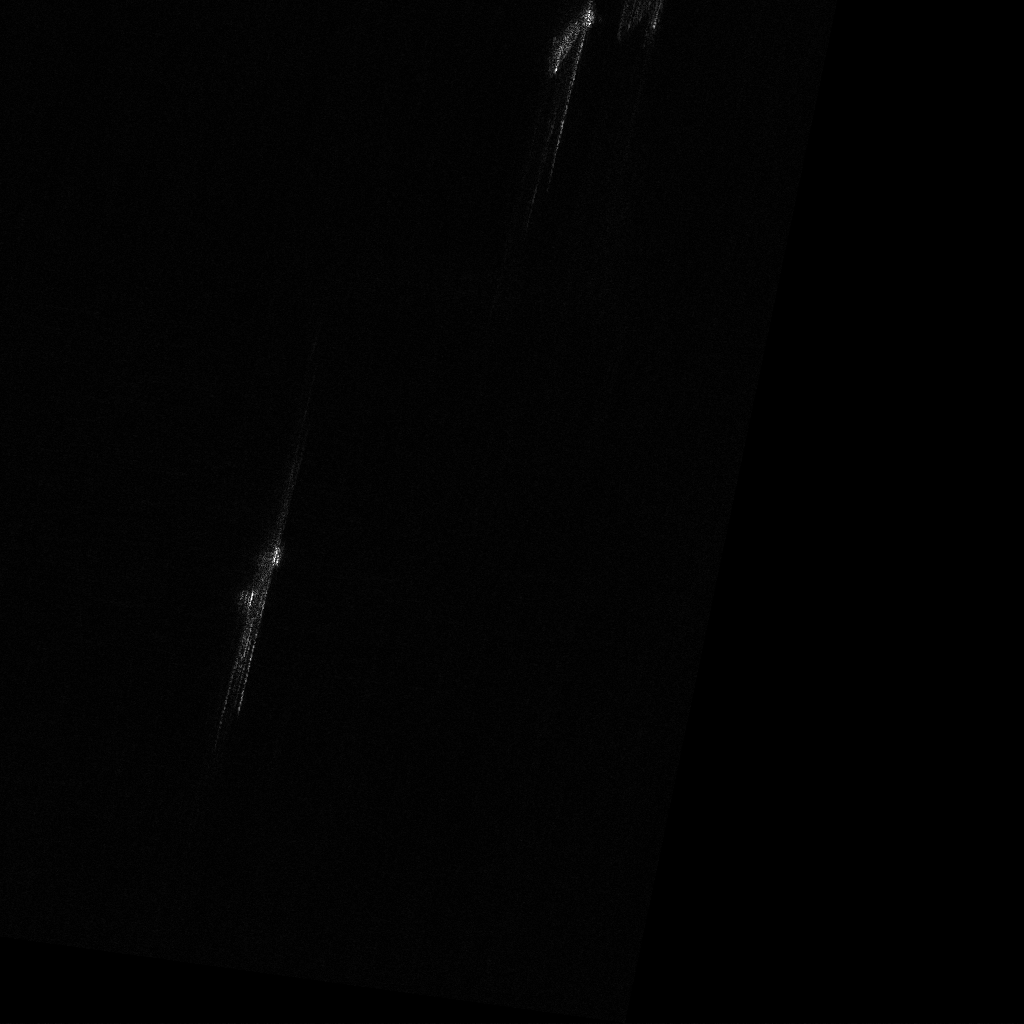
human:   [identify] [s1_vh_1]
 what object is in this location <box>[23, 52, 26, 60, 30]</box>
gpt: <ref>1 large container at the left</ref>